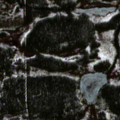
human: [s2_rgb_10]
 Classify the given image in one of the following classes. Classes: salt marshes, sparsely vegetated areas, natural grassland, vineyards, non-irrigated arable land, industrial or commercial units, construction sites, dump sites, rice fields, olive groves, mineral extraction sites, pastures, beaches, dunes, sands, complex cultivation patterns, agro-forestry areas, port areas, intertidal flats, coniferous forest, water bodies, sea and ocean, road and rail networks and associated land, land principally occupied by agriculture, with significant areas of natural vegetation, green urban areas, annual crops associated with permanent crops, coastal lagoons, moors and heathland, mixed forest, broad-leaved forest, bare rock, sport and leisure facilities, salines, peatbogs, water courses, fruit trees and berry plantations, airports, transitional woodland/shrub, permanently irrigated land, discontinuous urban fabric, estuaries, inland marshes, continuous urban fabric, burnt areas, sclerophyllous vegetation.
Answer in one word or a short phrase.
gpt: coniferous forest, transitional woodland/shrub